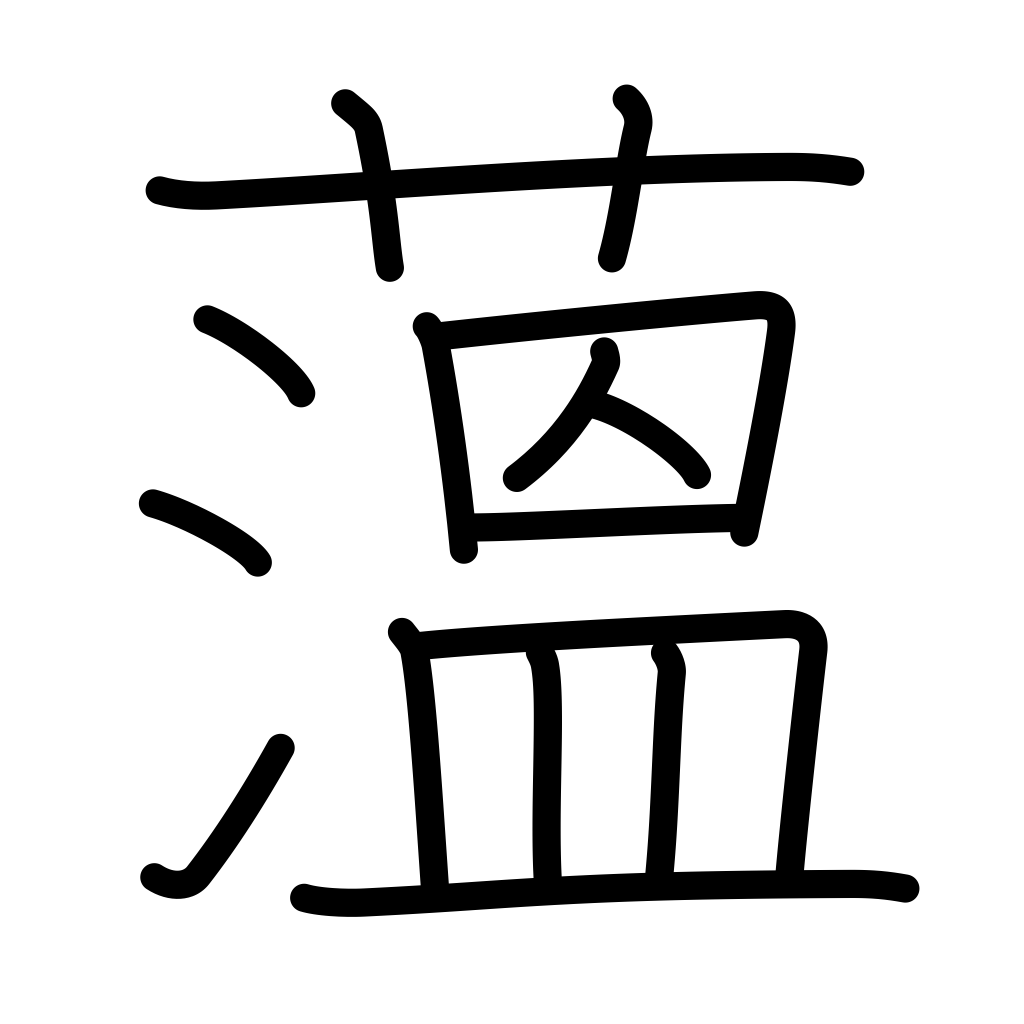
Meaning: pile up, store, hornwort